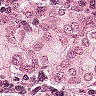
Metastatic tissue present: yes